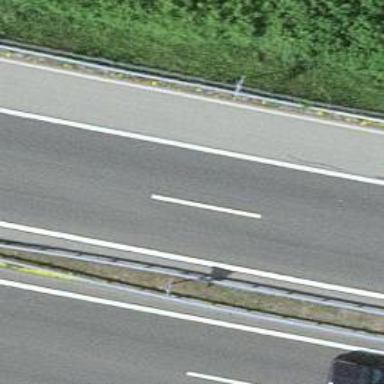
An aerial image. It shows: Asphalt motorway.